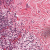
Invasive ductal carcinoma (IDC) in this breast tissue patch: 0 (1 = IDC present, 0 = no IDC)